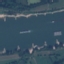
Land use / land cover: River